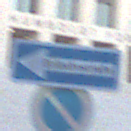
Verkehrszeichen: EinbahnstrasseLinksweisend
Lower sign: EingeschraenktesHalteverbot
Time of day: SunriseSunset
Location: Outdoor (Urban)
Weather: Clear
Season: NotSpecified
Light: Natural